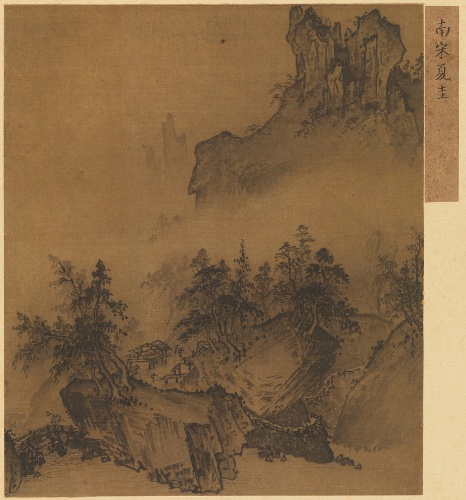
Title: 南宋  夏珪  山市晴嵐圖  冊頁|Mountain Market, Clearing Mist
Artist: Xia Gui
Artist bio: Chinese, active ca. 1195–1230
Date: early 13th century
Object type: Album leaf
Classification: Paintings
Medium: Album leaf; ink on silk
Culture: China
Period: Southern Song dynasty (1127–1279)
Dimensions: 9 3/4 x 8 3/8 in. (24.8 x 21.3 cm)
Department: Asian Art
Credit line: John Stewart Kennedy Fund, 1913
Accession year: 1913
Repository: Metropolitan Museum of Art, New York, NY
Tags: Landscapes|Mountains